Field crop: tomato
Growth stage: 1
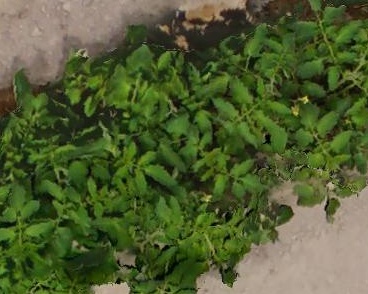
Species: tomato